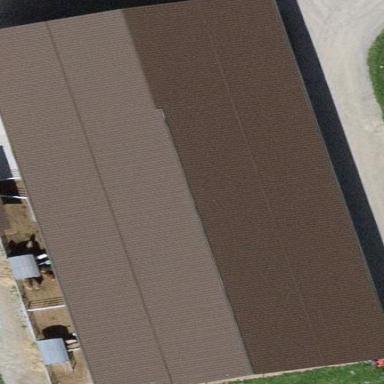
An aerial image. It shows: Farm building.